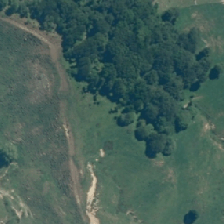
Land cover: indigenous_forest